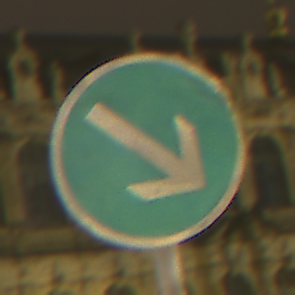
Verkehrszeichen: VorgeschriebeneVorbeifahrtRechts
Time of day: Night
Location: Outdoor (Urban)
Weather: Overcast
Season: NotSpecified
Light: Artificial